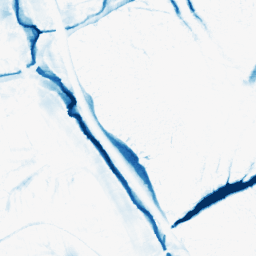
Category: morphological
Decomposition family: morphological_ellipse
Decomposition parameters: operation: closing
width: 20
height: 30
Upsampling method: edge_directed
Upsampling parameters: scale: 2
Upsampling scale: 2